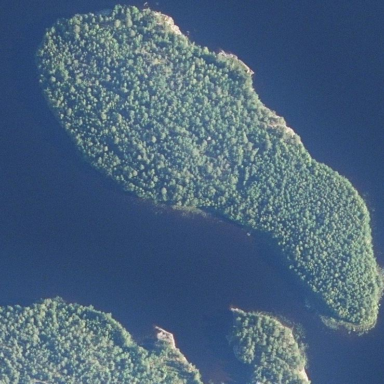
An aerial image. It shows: Islet.